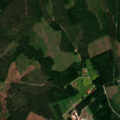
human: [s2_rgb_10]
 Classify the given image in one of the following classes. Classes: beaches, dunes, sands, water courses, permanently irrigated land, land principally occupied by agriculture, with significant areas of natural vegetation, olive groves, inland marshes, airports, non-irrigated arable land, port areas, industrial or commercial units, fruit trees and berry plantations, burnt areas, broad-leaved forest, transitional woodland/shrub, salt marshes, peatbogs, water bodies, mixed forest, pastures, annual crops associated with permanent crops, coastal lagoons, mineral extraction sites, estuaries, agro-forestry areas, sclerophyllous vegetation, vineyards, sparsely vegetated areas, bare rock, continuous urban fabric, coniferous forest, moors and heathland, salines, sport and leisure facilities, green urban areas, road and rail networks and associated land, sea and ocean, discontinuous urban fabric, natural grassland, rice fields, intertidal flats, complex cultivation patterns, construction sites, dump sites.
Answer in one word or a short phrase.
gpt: coniferous forest